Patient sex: M
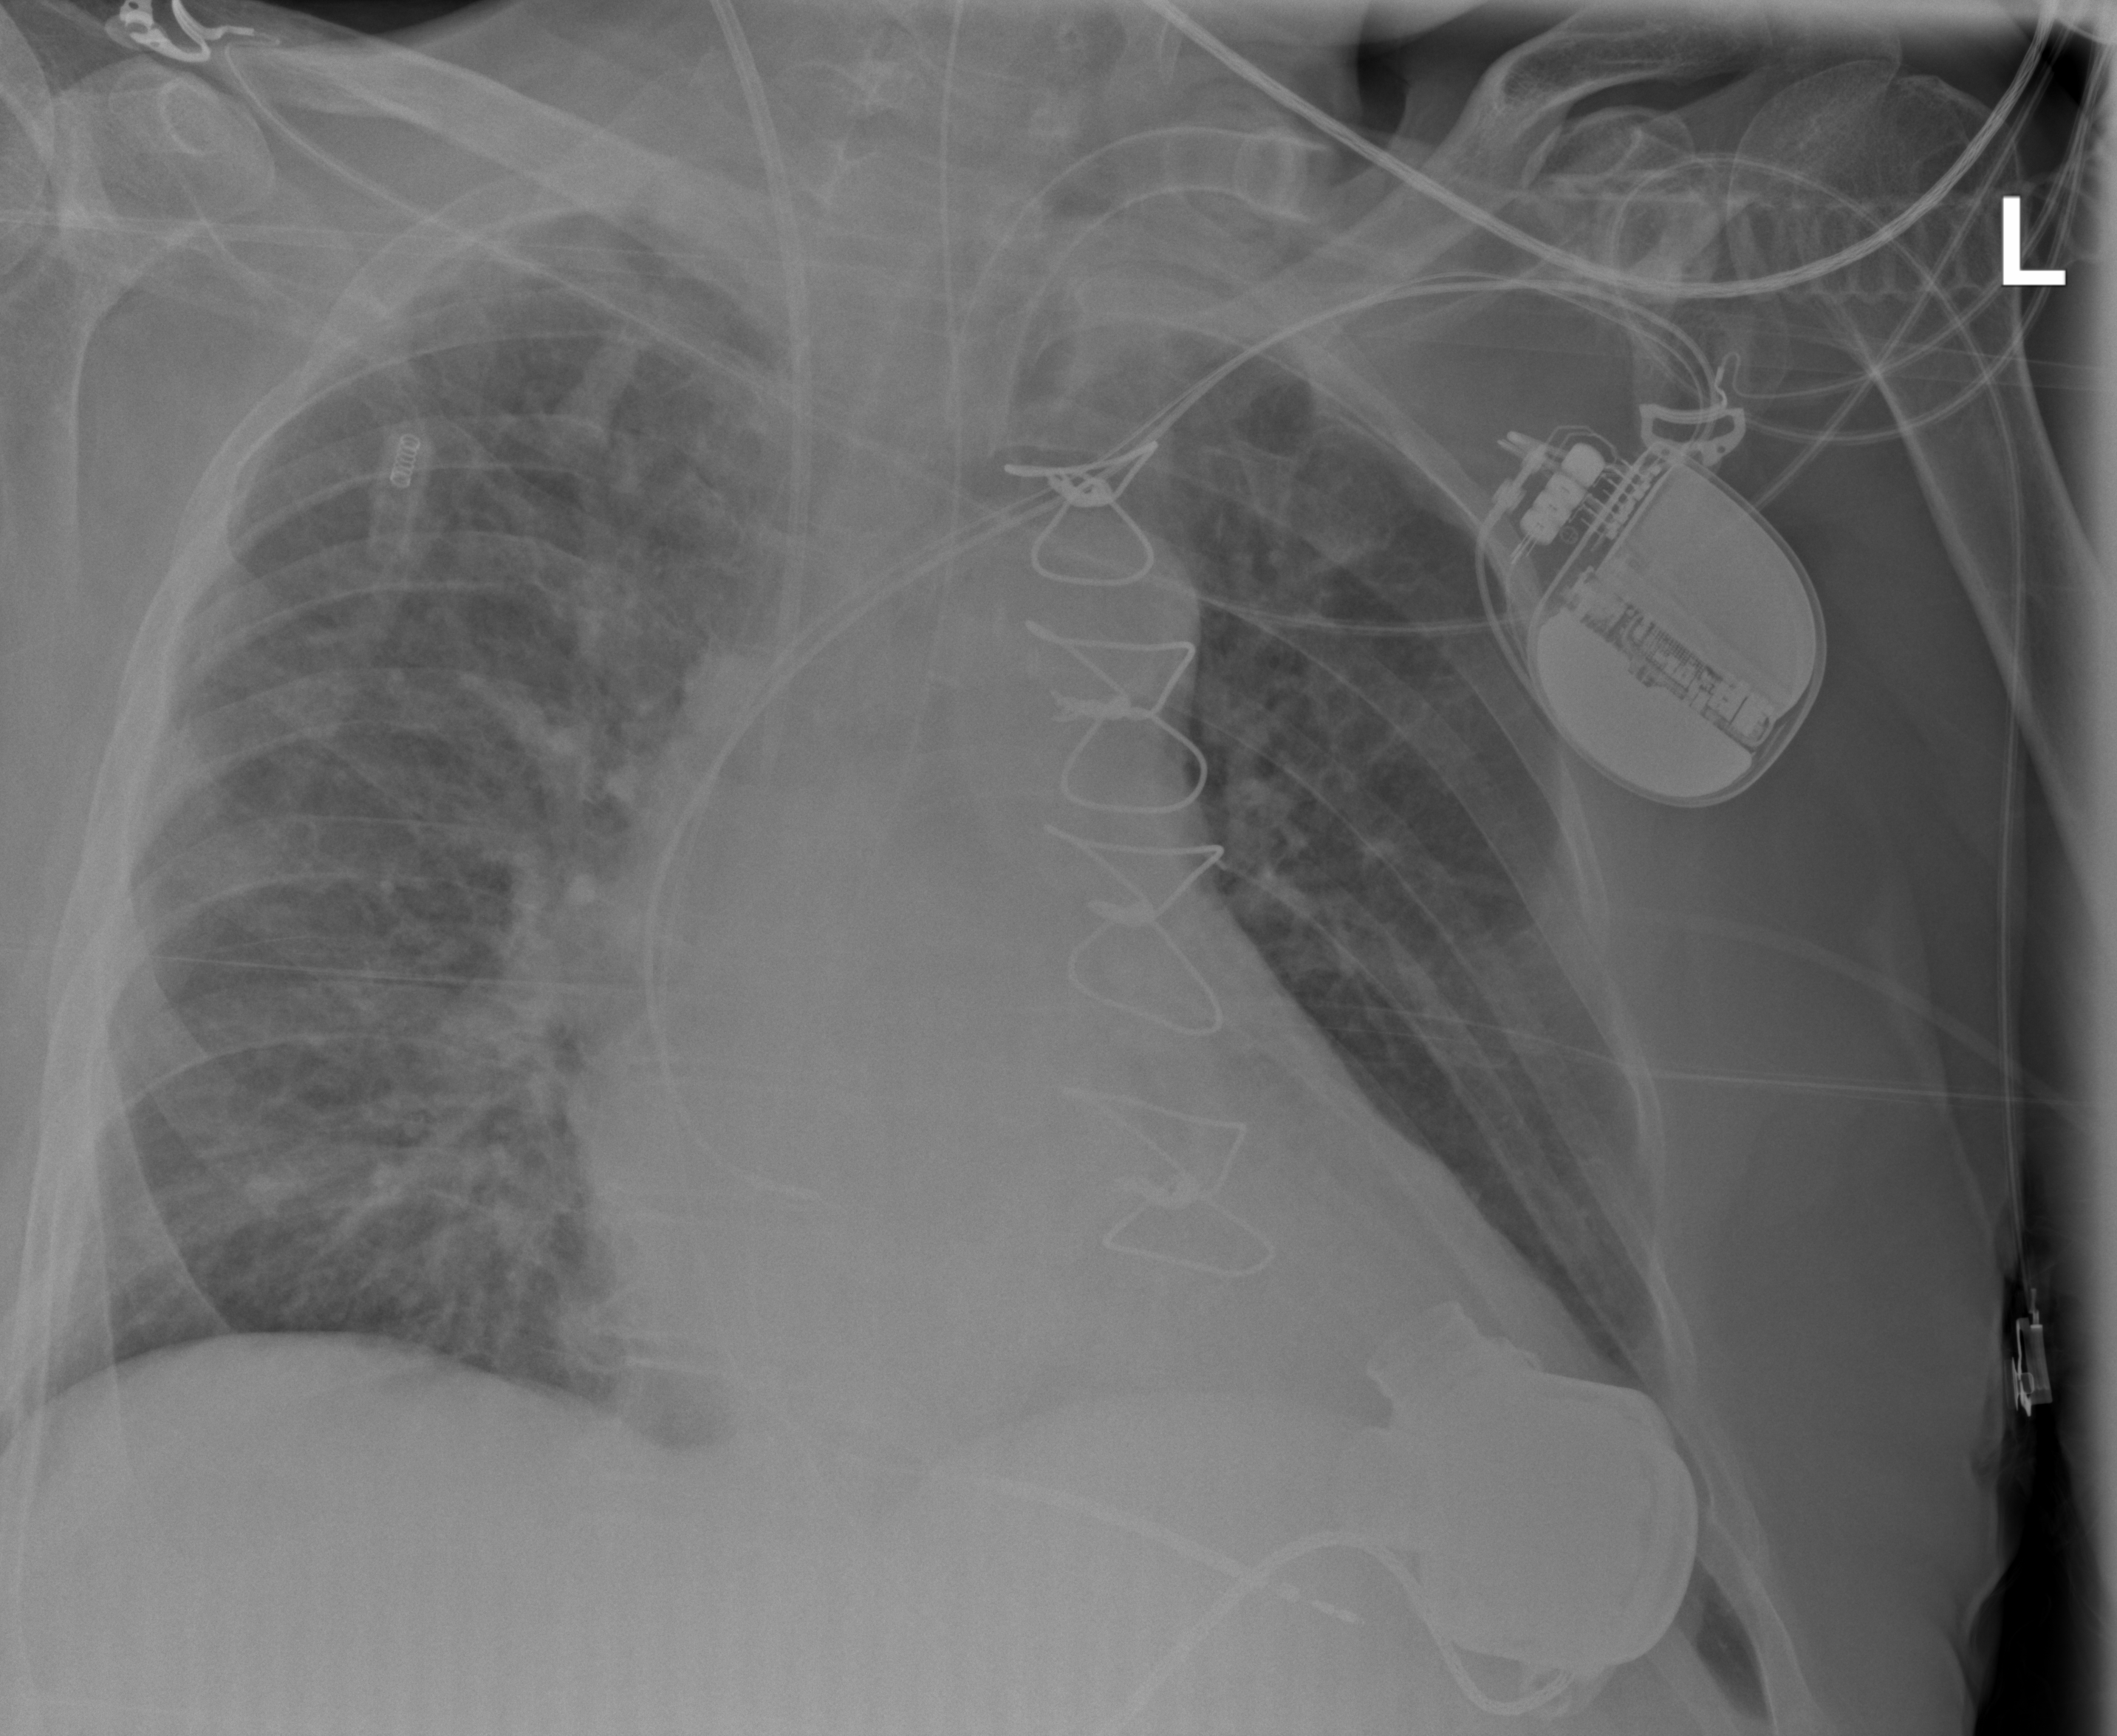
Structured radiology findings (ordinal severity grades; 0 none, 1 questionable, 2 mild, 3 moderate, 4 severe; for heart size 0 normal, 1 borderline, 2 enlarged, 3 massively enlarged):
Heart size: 2
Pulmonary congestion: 2
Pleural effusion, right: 0
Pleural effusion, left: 0
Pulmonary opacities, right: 0
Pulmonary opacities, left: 0
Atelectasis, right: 0
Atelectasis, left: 0